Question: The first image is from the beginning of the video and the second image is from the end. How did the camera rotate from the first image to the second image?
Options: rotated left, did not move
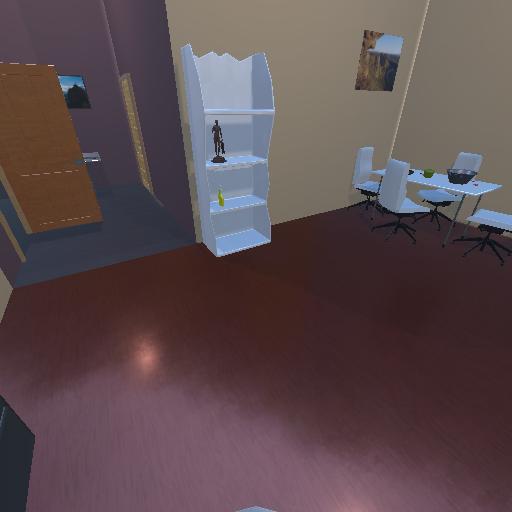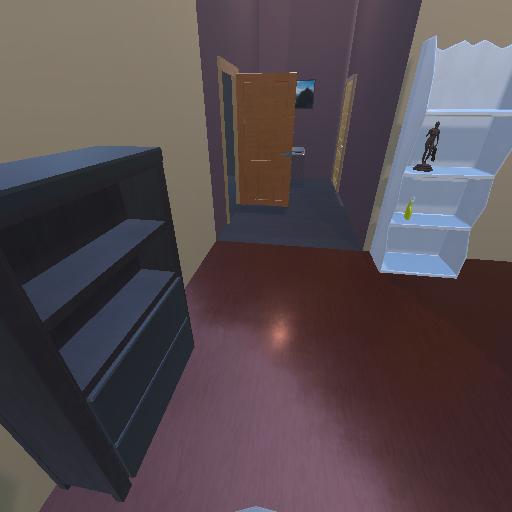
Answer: rotated left